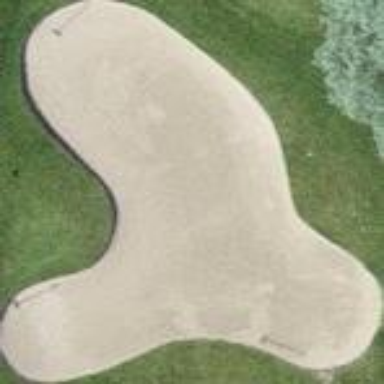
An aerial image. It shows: Golf bunker filled with sandy terrain.